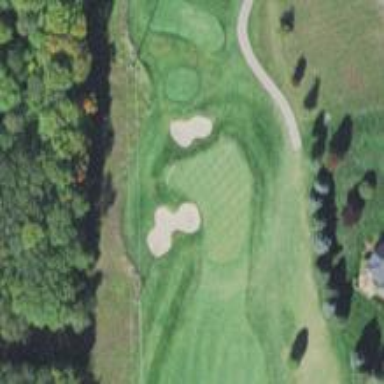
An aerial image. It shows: Golf hole.